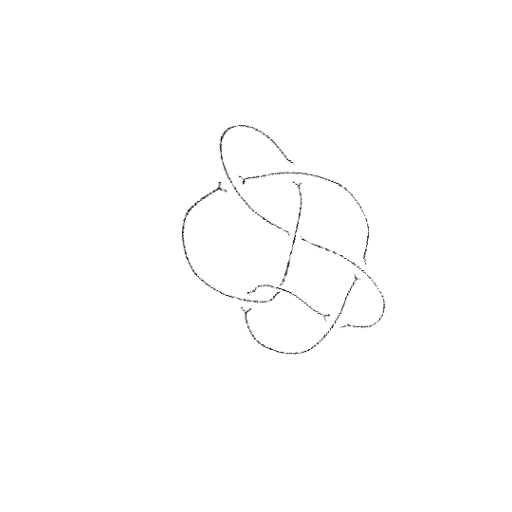
Crossing number: 7